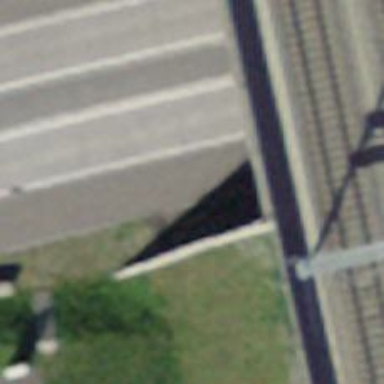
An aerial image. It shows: Tunnel for cyclists to travel through.